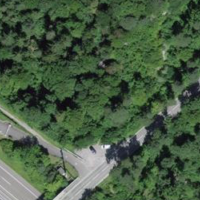
EUNIS habitat code: 57
Species observed at this site:
Clematis vitalba